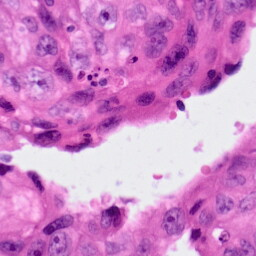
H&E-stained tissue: Lung